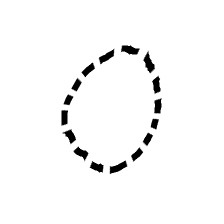
Shape: circle